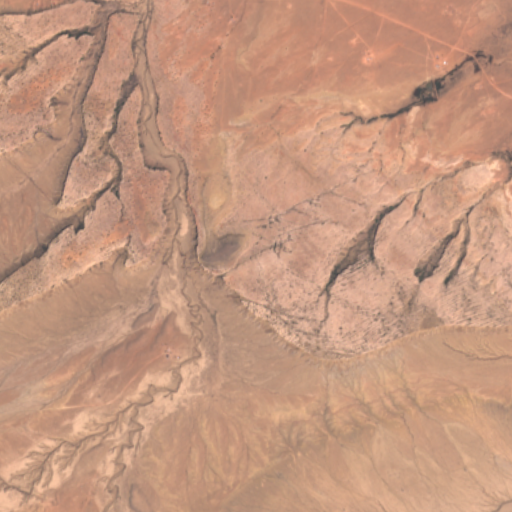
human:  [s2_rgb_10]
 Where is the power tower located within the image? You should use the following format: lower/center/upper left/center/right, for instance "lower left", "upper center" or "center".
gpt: The power tower is located in the lower right of the image.
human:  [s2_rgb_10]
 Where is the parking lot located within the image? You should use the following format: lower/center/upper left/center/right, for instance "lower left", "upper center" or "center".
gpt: There is no parking lot in the image.